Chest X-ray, AP view. Patient: 71 years old, sex M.
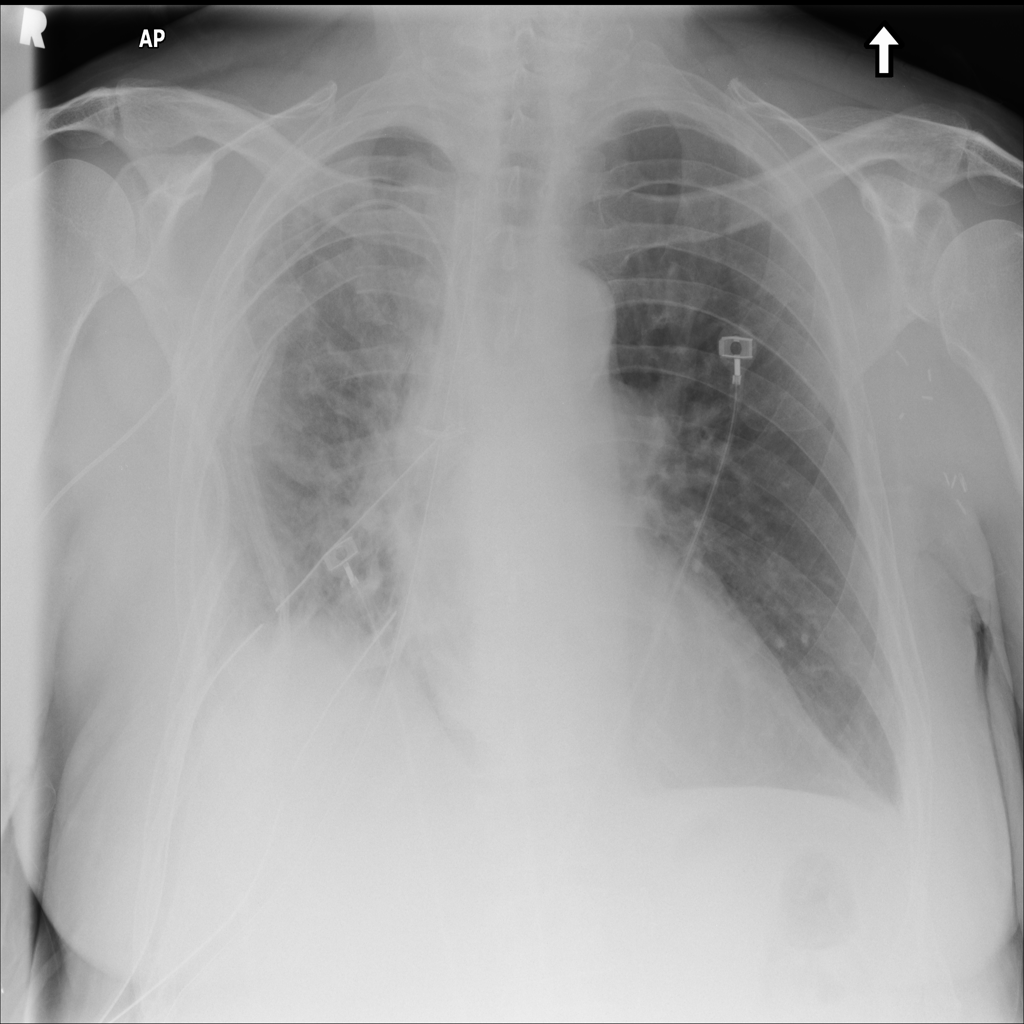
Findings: Atelectasis, Consolidation, Effusion, Infiltration, Pleural_Thickening